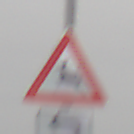
Verkehrszeichen: WildwechselRechts
Zusatzzeichen unten: RichtungsangabeDurchPfeile2
Umgebung: Outdoor, Nature
Tageszeit: MorningAfternoon
Wetter: Overcast
Licht: Natural
Jahreszeit: Winter
Kontrast: LowContrast